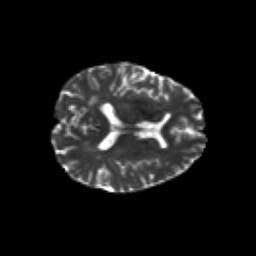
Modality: T2w
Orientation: axial
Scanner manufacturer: siemens
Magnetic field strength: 3 T
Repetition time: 6.8 s
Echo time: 0.093 s